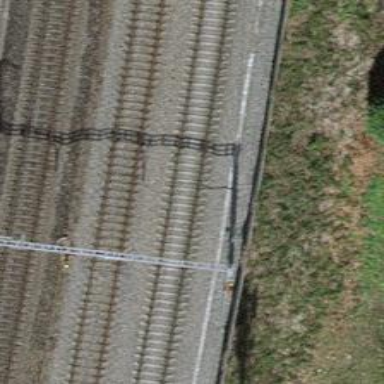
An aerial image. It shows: Railway track with contact line for electrification.